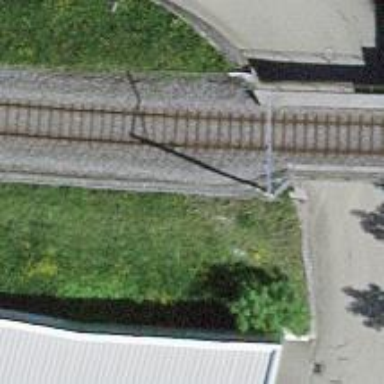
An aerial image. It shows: Bridge over electrified railway with contact line.